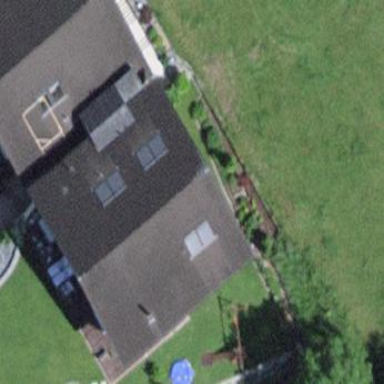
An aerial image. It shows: Semidetached house.